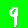
Digit: 9